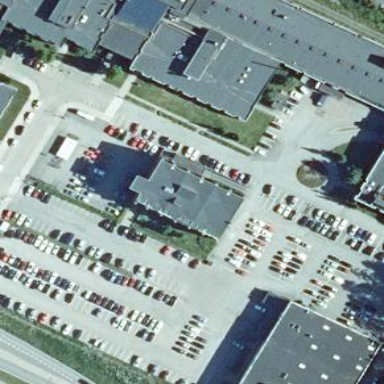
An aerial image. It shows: Parking area with surface.